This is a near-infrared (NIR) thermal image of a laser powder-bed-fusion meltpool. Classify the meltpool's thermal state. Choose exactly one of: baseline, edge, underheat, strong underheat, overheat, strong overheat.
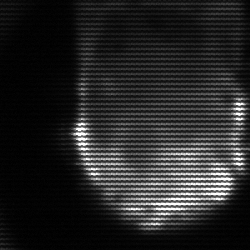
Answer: baseline